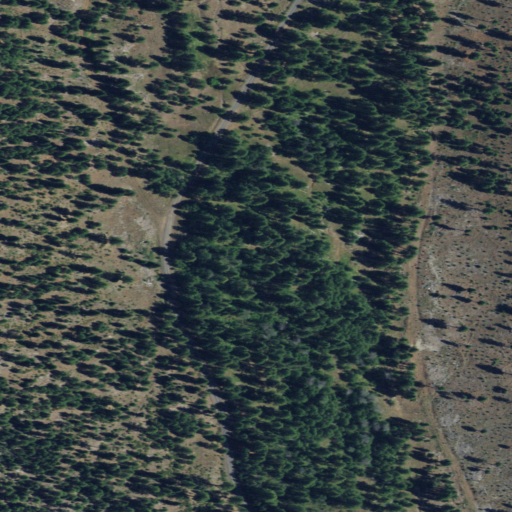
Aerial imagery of plain(s) in Oregon named Lynch Flat containing evergreen forest and shrub